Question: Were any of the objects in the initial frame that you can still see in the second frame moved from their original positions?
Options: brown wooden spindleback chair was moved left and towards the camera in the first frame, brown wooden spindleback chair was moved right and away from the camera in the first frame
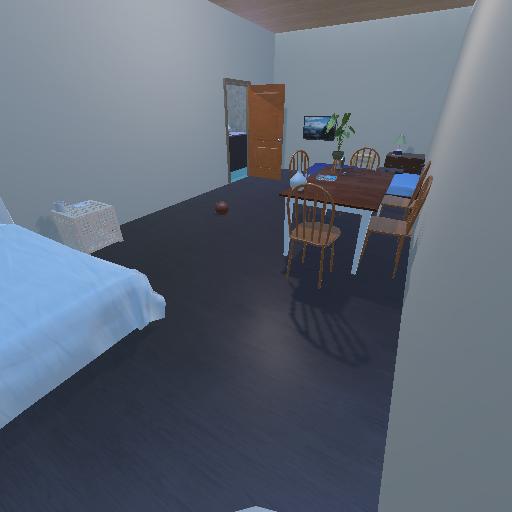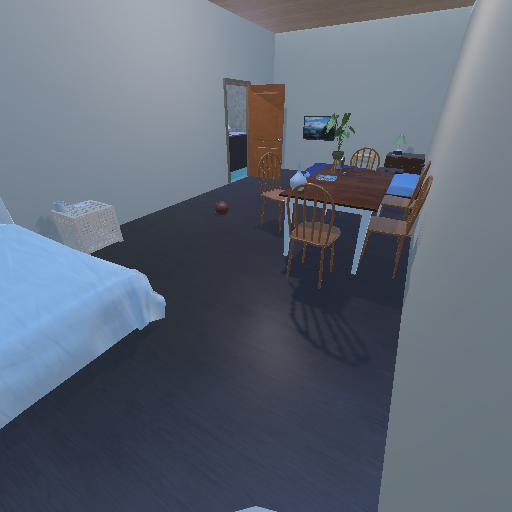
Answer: brown wooden spindleback chair was moved left and towards the camera in the first frame